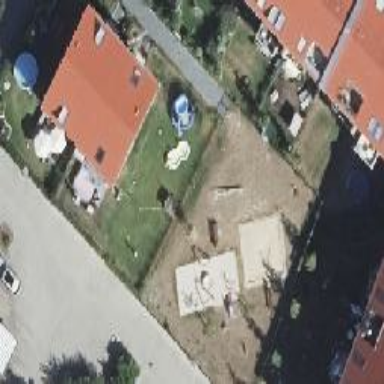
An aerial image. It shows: Playground area for leisure activities on the land.